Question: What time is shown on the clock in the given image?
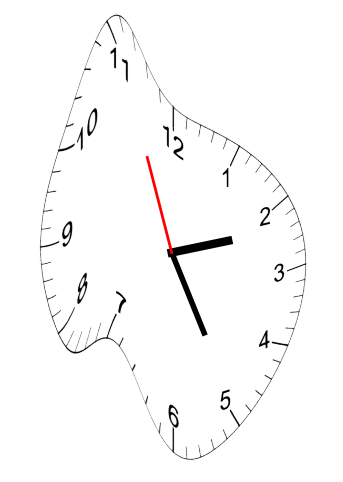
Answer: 02:24:56